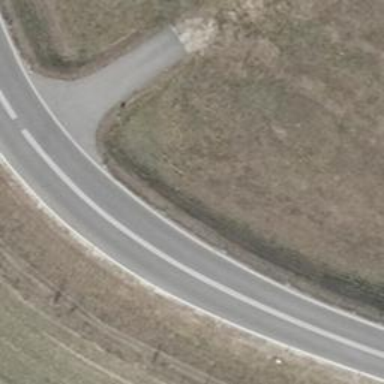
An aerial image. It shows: Motorway link with asphalt surface and embankment.